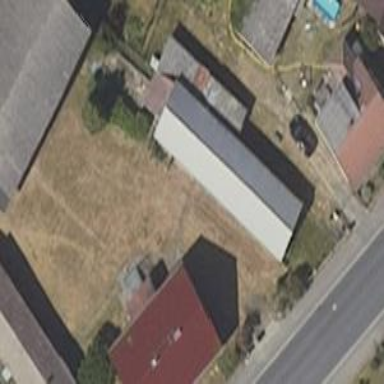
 oriented along the structure. The roof is painted grey."